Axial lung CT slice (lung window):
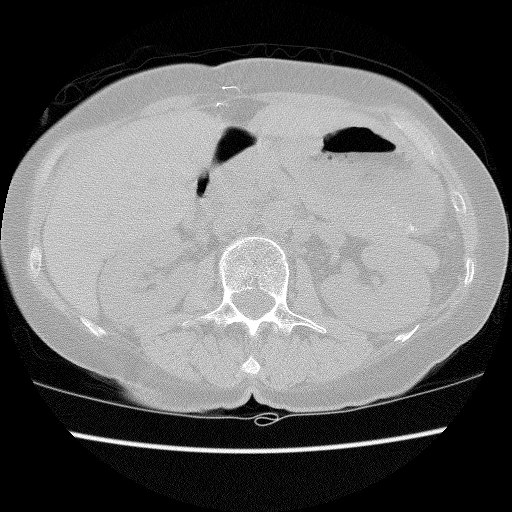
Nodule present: no